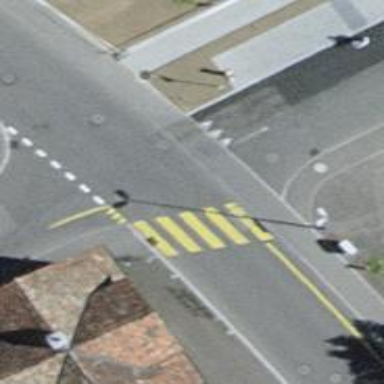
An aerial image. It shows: Marked road crossing.